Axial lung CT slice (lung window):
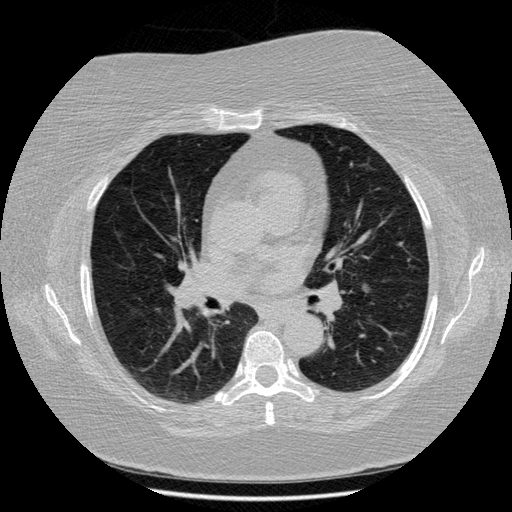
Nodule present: yes
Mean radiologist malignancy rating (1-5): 3.25